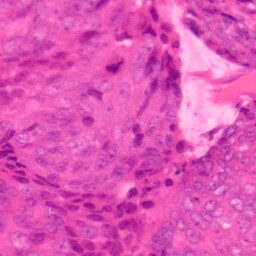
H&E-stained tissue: Colon